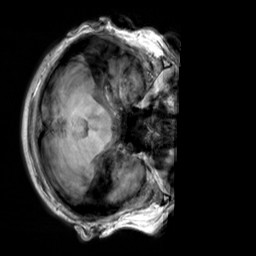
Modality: T1w
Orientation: axial
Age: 65
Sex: female
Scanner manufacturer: siemens
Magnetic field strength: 3 T
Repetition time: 2.3 s
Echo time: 0.00303 s